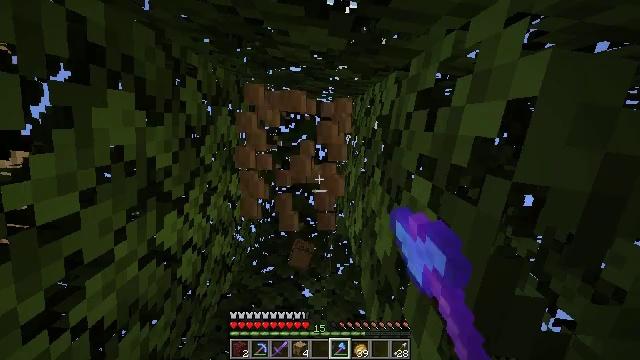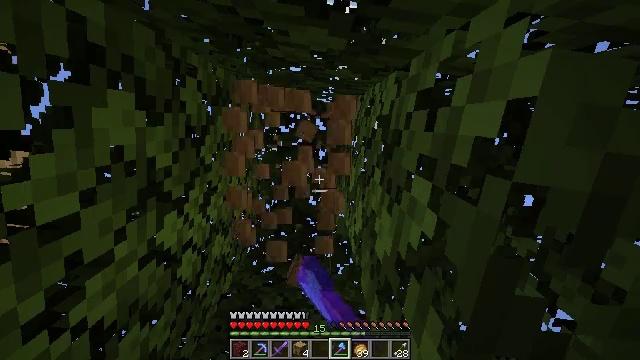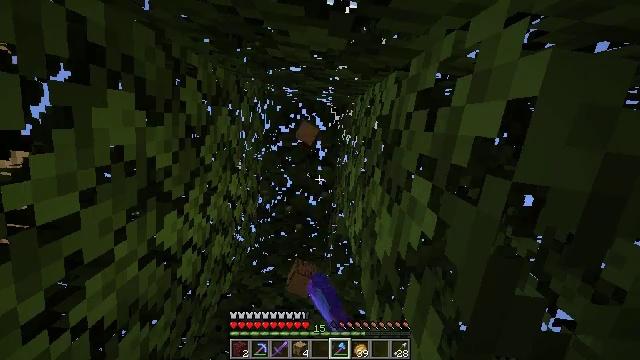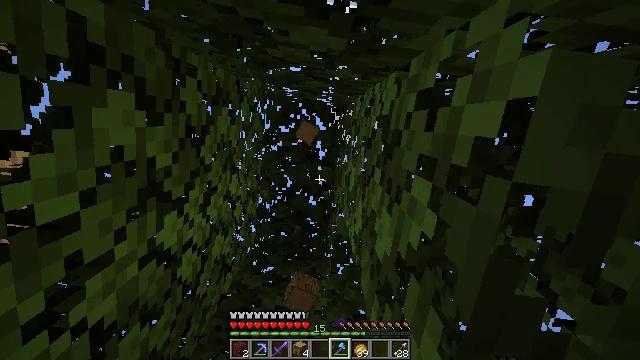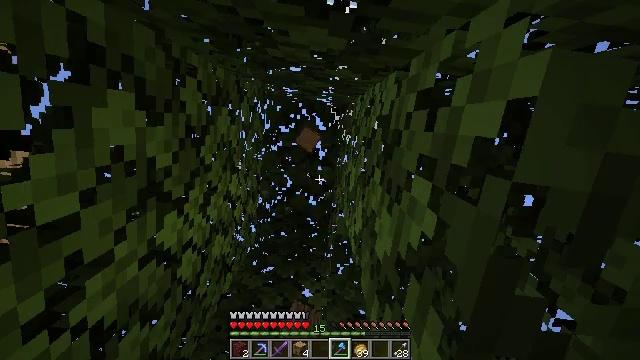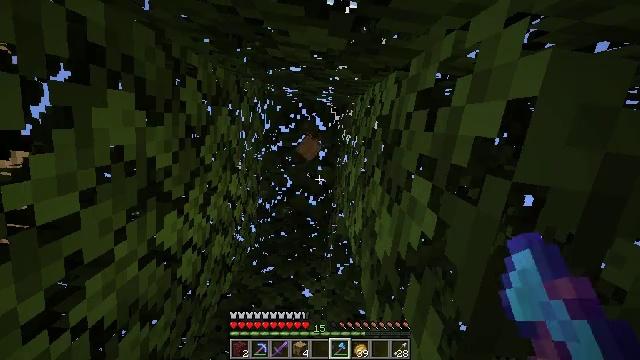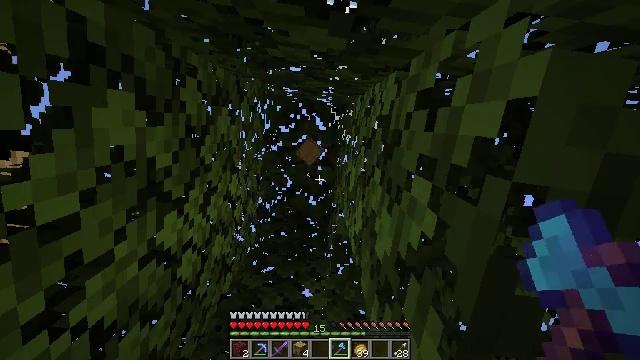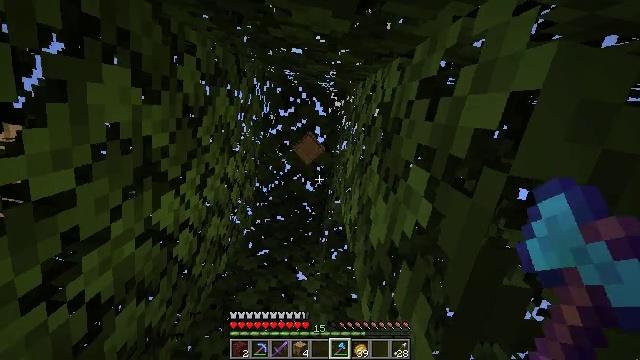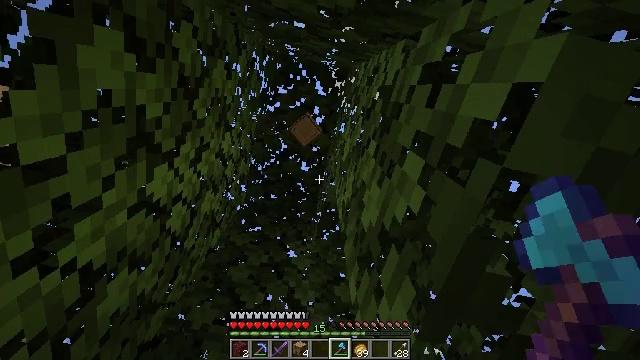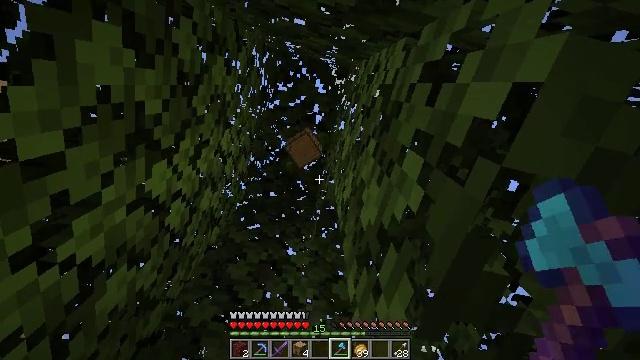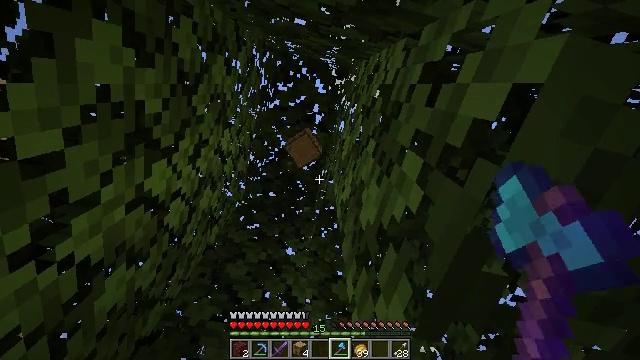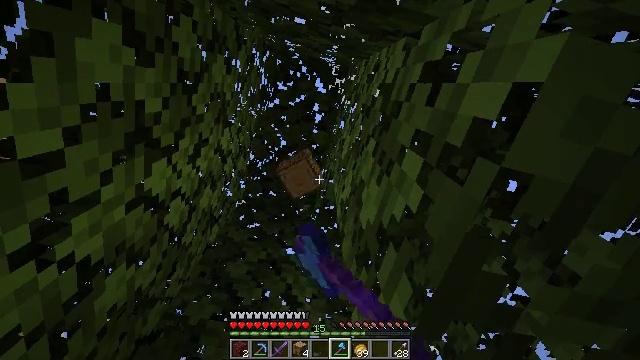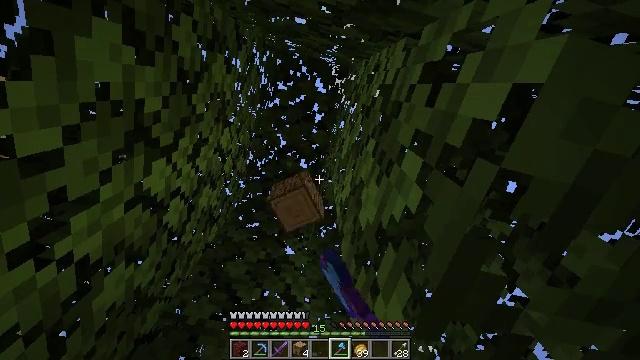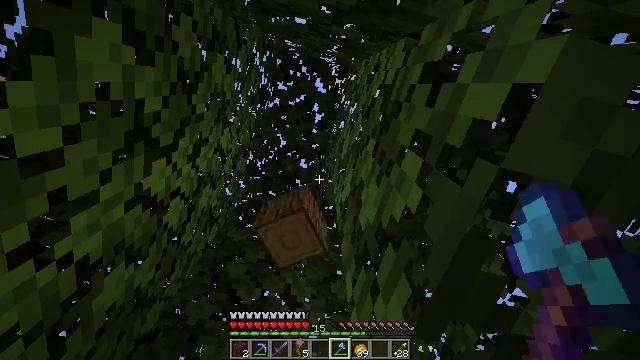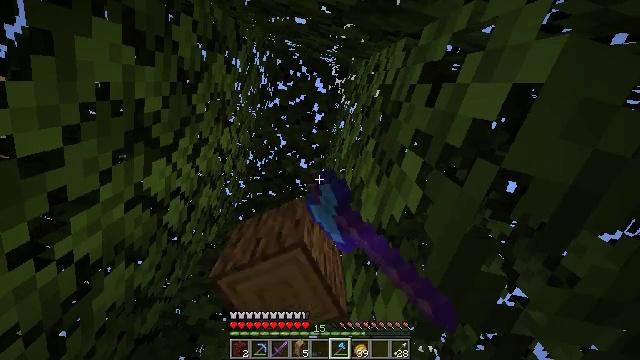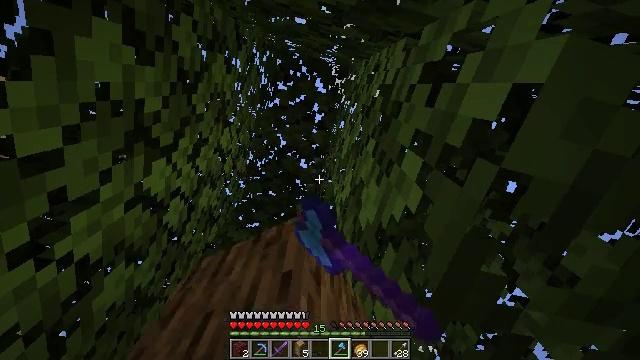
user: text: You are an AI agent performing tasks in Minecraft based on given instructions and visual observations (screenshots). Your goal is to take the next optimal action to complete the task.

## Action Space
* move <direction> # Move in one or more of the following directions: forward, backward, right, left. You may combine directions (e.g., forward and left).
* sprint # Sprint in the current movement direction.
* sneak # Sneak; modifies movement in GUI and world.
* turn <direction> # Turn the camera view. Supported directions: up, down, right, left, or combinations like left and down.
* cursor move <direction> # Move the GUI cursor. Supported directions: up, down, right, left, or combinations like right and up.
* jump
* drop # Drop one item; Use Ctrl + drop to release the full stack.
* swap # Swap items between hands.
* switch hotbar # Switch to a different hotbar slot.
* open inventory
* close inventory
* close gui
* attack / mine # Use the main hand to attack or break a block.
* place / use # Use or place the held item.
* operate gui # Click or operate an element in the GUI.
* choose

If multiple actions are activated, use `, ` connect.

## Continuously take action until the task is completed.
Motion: motion action
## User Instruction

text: Remove oak leaves from branches.
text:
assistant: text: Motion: attack / mine
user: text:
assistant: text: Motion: no_op
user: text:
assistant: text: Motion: no_op
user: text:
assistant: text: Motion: no_op
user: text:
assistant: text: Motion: no_op
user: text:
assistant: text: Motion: no_op
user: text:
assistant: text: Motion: turn right and down
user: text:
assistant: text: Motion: turn right and down
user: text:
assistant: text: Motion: attack / mine
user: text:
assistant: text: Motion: attack / mine
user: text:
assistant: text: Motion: attack / mine
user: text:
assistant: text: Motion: attack / mine
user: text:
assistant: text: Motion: attack / mine
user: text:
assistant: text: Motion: attack / mine
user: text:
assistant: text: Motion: attack / mine
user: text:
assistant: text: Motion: attack / mine
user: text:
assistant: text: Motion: attack / mine
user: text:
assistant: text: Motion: no_op
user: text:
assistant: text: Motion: no_op
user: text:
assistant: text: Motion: turn down
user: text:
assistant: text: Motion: no_op